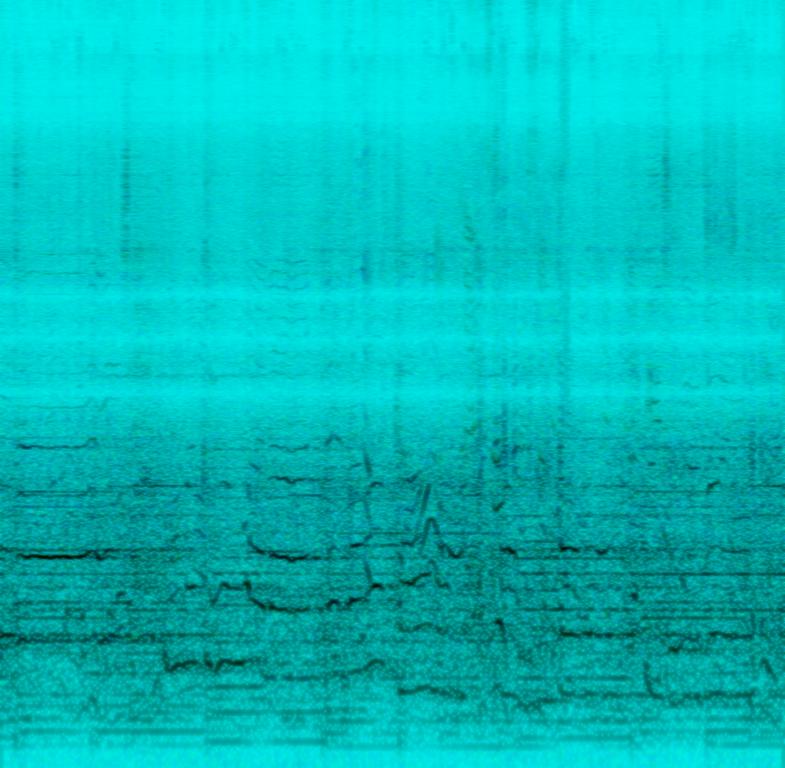
The low quality recording features a, what it seems like, karaoke cover of a muffled pop song that consists of some guitar melodies and rock-ish drums, over which an emotional female vocal is singing. There are some laughing and chattering crowd sound effects in the background too. It sounds fun and emotional, but also noisy and kind of chaotic.